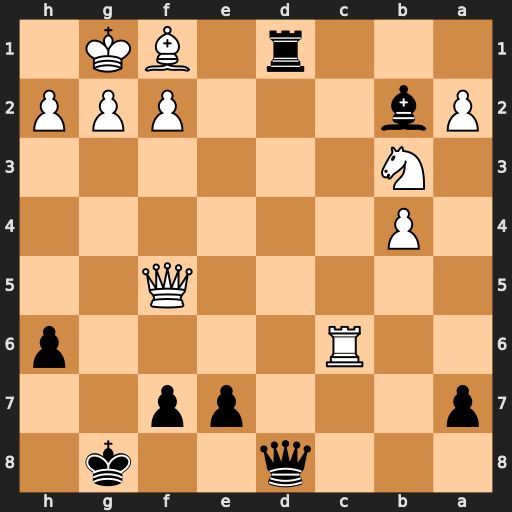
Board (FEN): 3q2k1/p3pp2/2R4p/5Q2/1P6/1N6/Pb3PPP/3r1BK1
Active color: b
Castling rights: -
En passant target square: -
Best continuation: Rxf1+ Kxf1 Qd1#